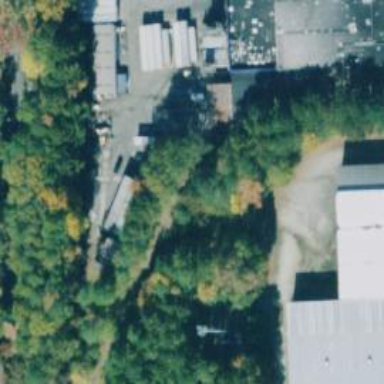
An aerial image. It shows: Abandoned railway spur.